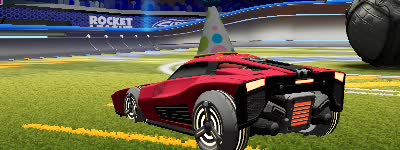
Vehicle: breakout